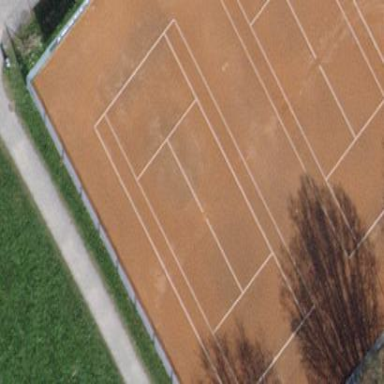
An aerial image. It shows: Clay tennis court pitch.